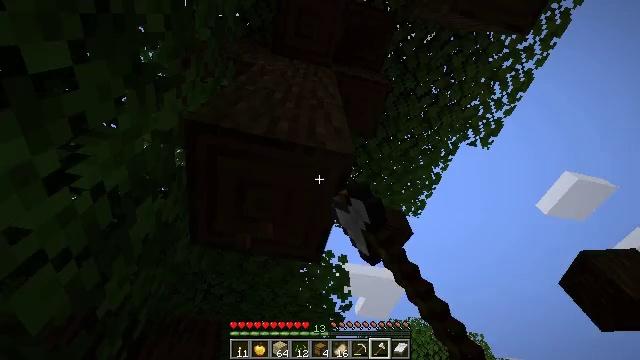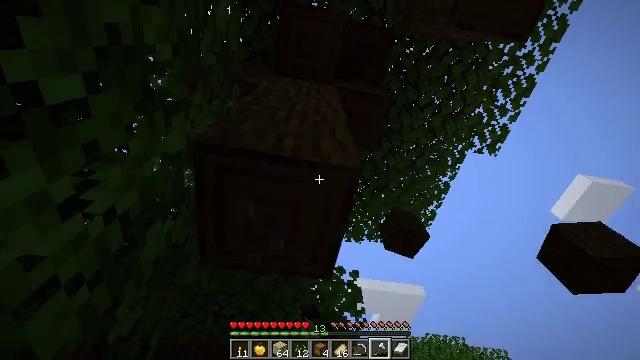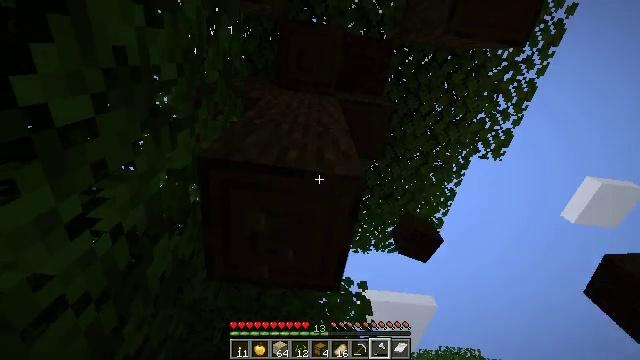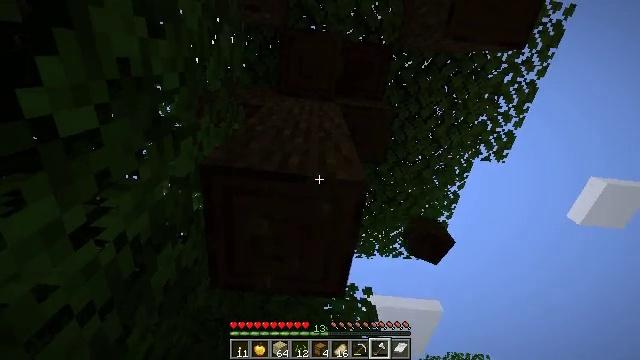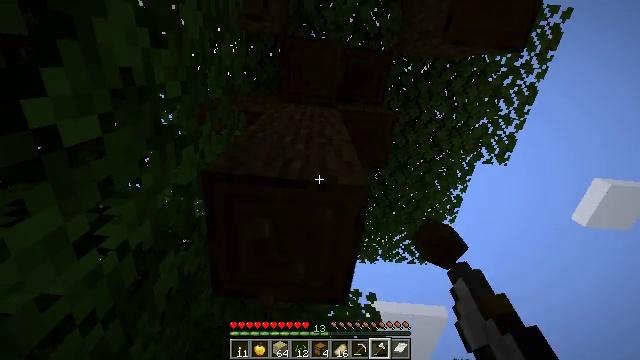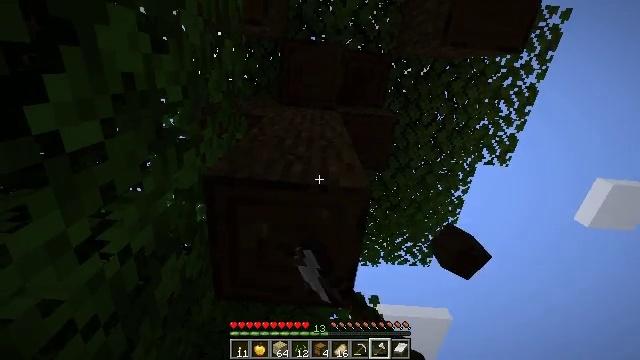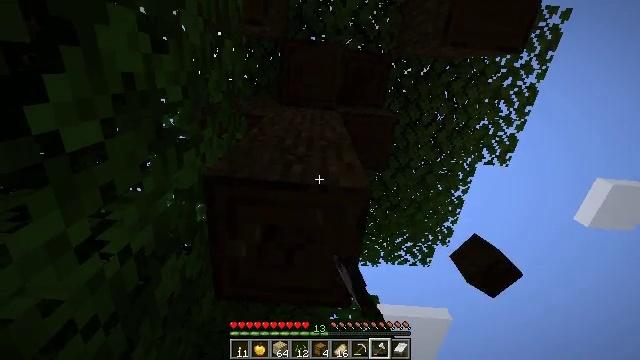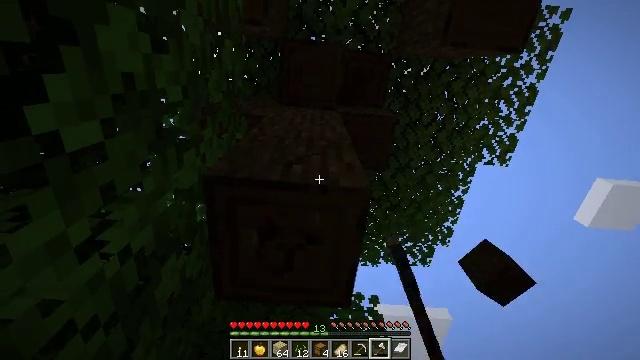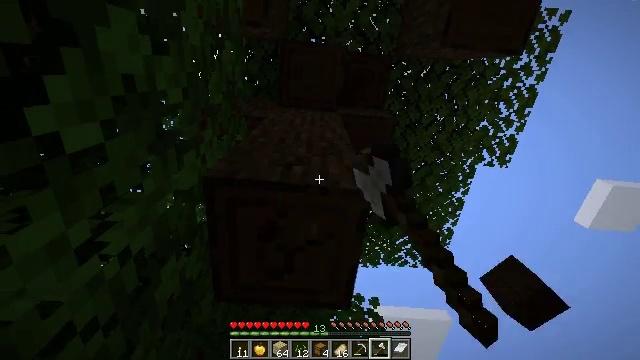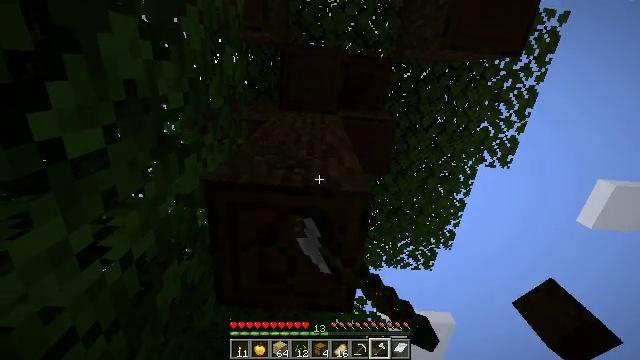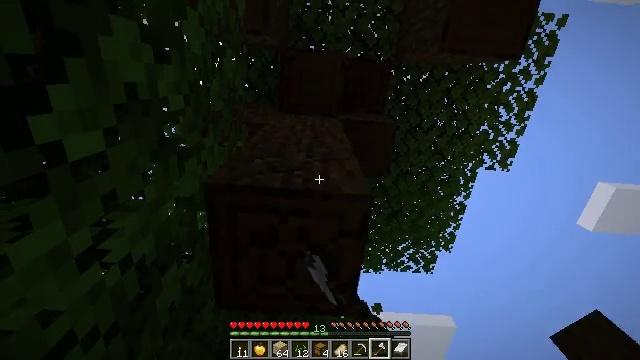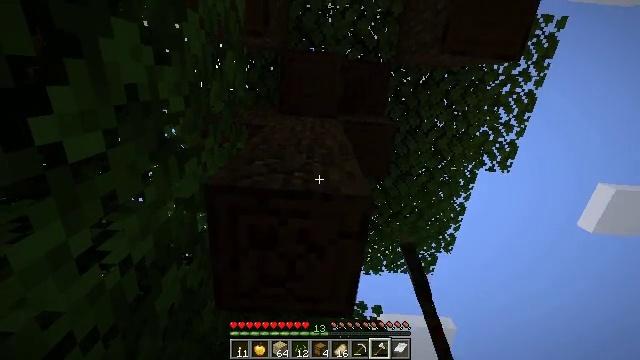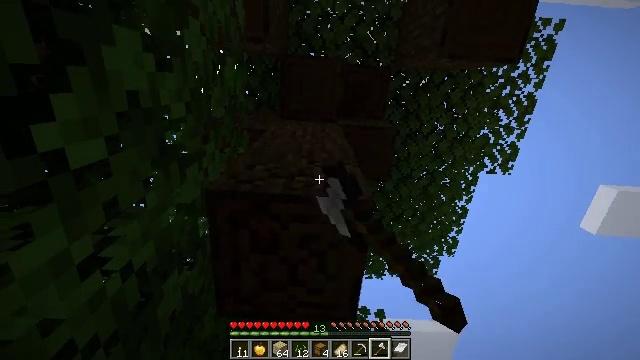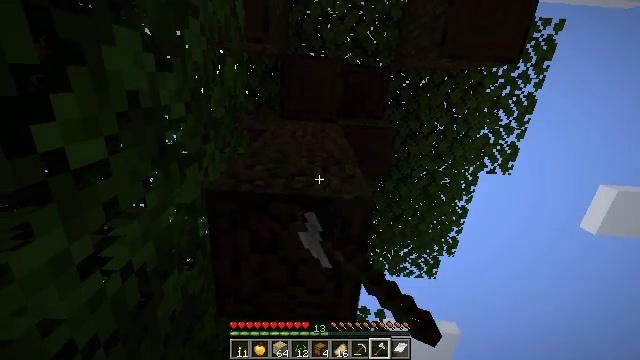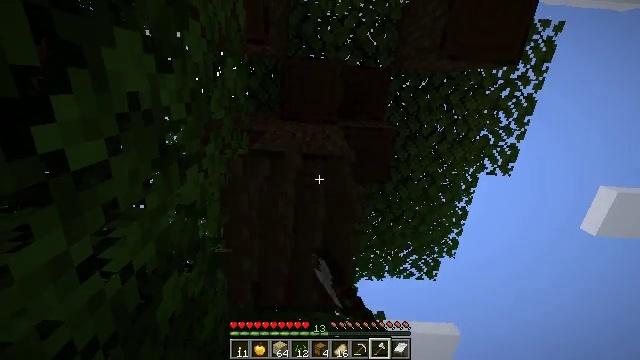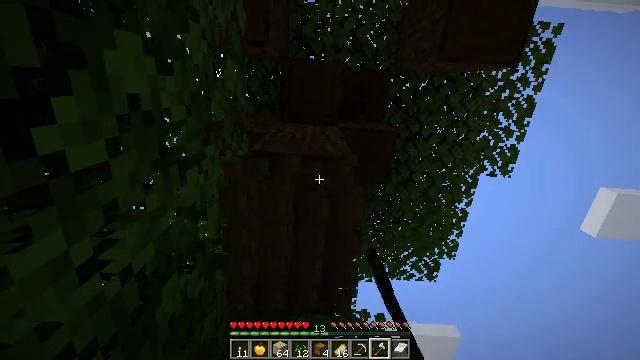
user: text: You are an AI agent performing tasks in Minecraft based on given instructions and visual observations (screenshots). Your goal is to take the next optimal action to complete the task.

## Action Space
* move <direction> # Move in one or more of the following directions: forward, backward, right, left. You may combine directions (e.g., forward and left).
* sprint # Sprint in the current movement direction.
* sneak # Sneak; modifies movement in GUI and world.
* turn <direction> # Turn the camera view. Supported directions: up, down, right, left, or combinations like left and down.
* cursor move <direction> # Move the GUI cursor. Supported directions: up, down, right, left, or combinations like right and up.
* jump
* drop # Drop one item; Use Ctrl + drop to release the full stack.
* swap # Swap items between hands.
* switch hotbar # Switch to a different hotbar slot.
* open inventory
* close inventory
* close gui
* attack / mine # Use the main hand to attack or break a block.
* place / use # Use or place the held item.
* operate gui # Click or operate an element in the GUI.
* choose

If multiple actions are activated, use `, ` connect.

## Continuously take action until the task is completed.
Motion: motion action
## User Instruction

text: Harvest dark oak log for resources.
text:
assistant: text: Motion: turn left and up, attack / mine
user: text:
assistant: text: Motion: turn left and up, attack / mine
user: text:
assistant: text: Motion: turn left and up, attack / mine
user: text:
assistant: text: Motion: turn up, attack / mine
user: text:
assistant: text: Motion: attack / mine
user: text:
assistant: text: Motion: attack / mine
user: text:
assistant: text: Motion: attack / mine
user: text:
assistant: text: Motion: attack / mine
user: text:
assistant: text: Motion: attack / mine
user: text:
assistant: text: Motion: attack / mine
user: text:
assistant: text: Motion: attack / mine
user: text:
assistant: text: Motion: attack / mine
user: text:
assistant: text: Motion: attack / mine
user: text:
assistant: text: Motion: attack / mine
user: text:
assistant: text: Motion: attack / mine
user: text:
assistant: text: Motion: attack / mine
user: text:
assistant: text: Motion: attack / mine
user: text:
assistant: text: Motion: attack / mine
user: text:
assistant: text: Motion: attack / mine
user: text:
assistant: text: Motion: attack / mine
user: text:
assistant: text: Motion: attack / mine
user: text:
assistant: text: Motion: attack / mine
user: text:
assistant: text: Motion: attack / mine
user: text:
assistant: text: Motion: attack / mine
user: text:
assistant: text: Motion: attack / mine
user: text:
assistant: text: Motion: attack / mine
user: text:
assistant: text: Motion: attack / mine
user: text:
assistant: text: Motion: attack / mine
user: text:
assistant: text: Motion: attack / mine
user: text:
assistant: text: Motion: attack / mine